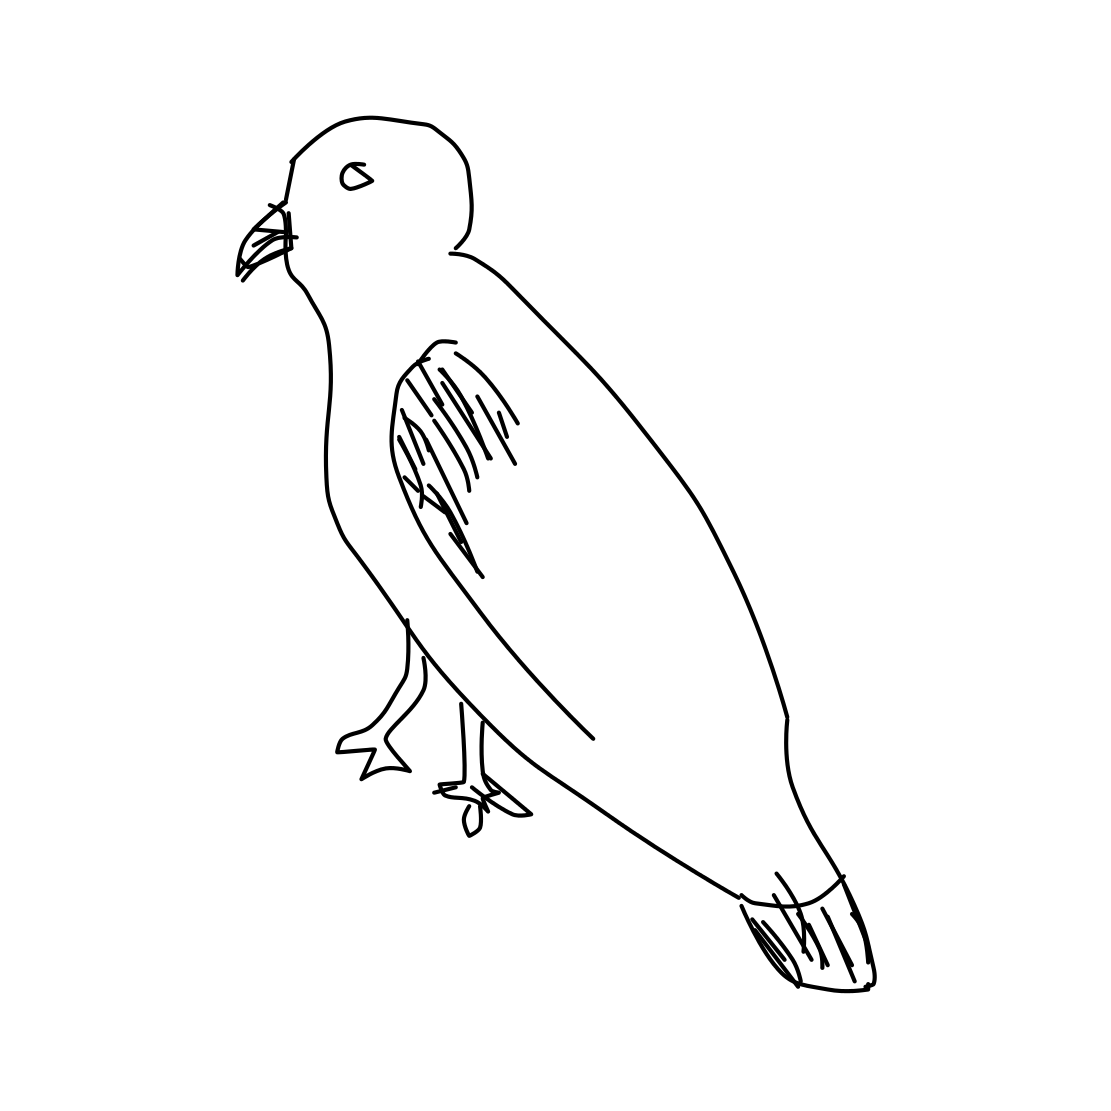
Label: pigeon